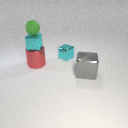
small cyan metal cube below small green rubber sphere